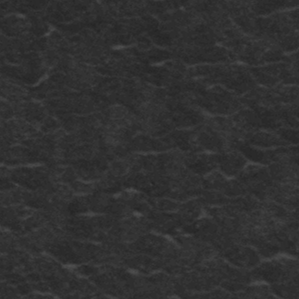
Label: frost